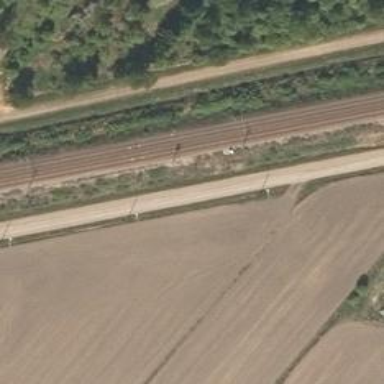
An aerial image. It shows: Railway signal.